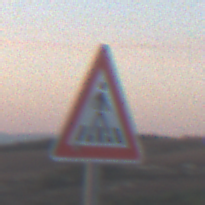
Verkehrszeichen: FussgaengerueberwegLinks
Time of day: SunriseSunset
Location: Outdoor (Nature)
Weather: Clear
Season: NotSpecified
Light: Natural